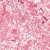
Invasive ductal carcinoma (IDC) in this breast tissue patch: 0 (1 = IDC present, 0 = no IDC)